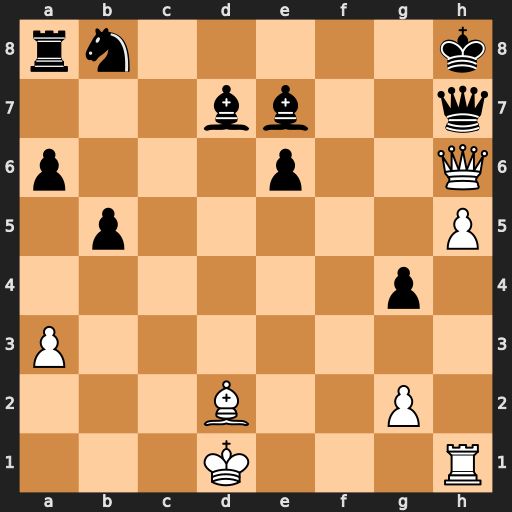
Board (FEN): rn5k/3bb2q/p3p2Q/1p5P/6p1/P7/3B2P1/3K3R
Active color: w
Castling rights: -
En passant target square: -
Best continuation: Bc3+ Kg8 Qg6+ Qxg6 hxg6 e5 Bxe5 Bh4 Rxh4